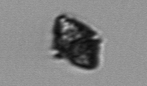
Label: Kryptoperidinium_triquetrum